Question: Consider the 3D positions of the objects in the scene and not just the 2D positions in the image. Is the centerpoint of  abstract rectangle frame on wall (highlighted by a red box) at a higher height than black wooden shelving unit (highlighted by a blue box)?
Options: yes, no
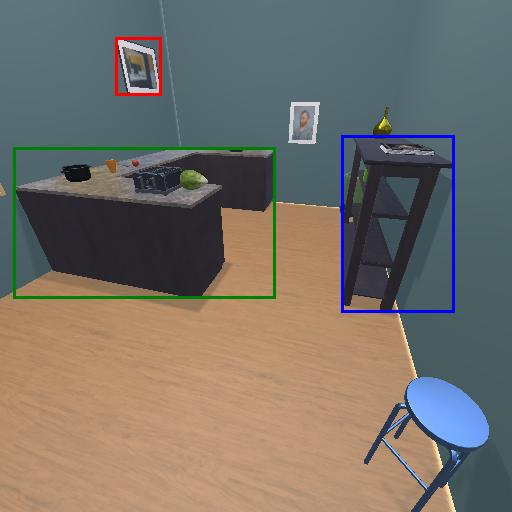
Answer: yes